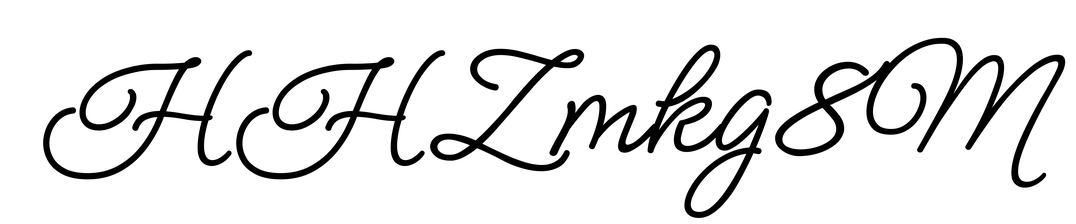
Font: MeowScript-Regular